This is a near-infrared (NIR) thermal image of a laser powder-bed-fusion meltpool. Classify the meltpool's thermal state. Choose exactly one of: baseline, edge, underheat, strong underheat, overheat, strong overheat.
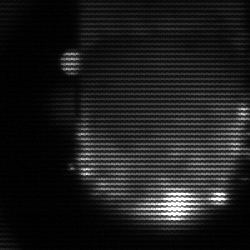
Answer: baseline